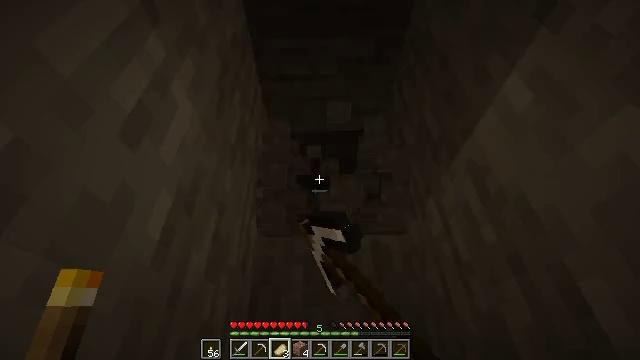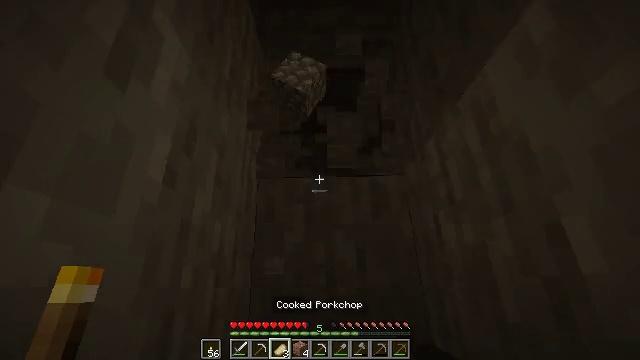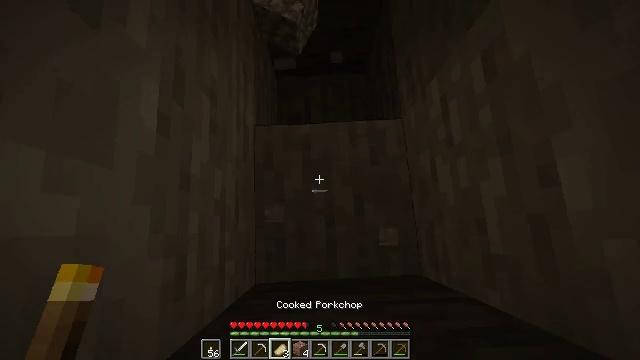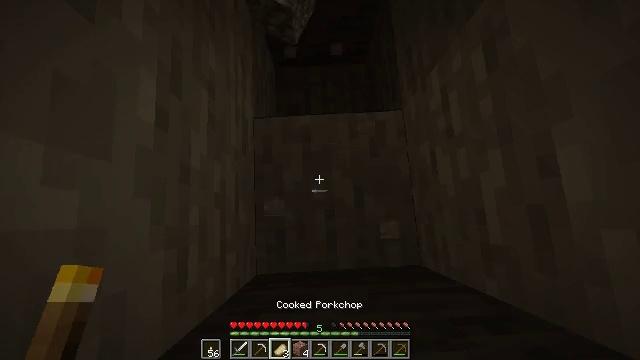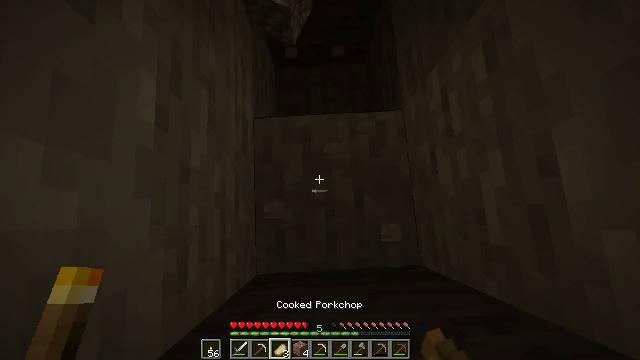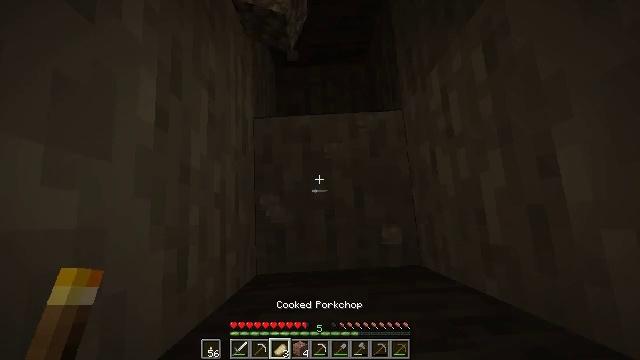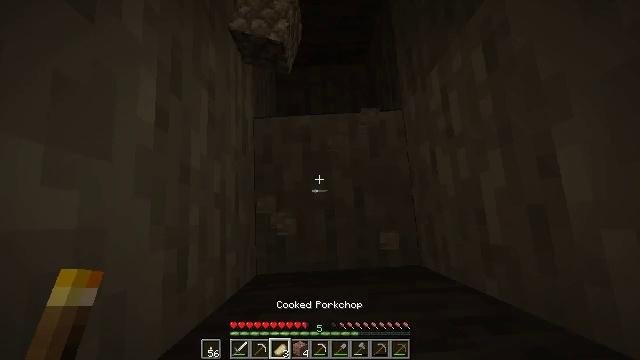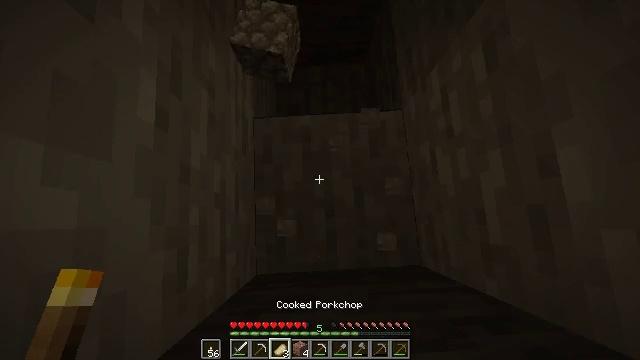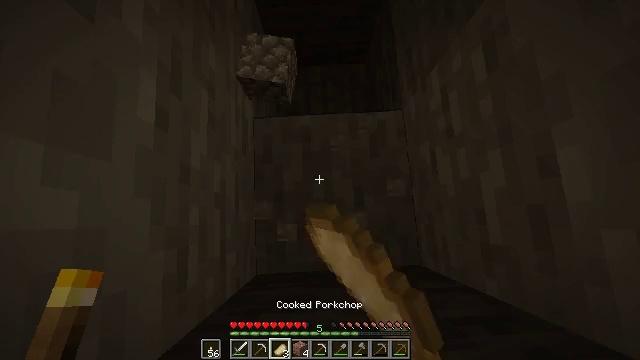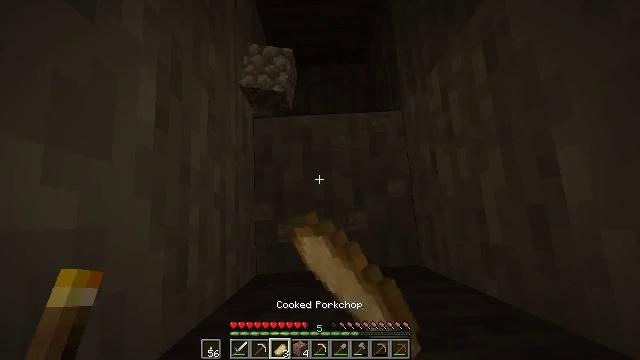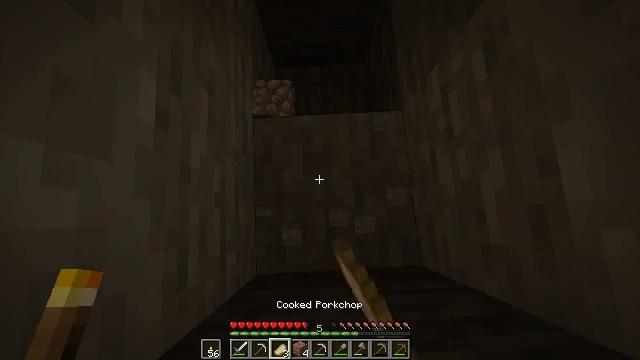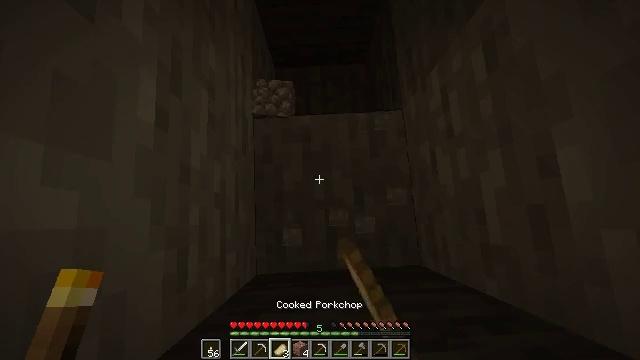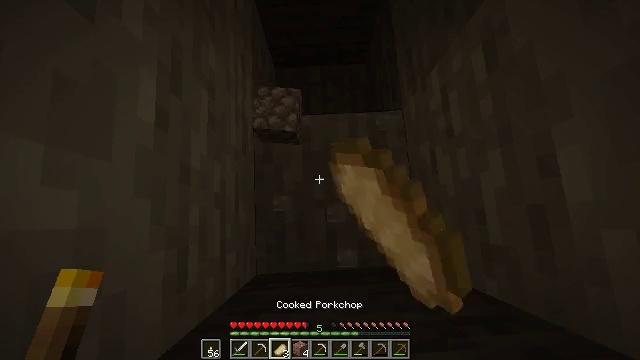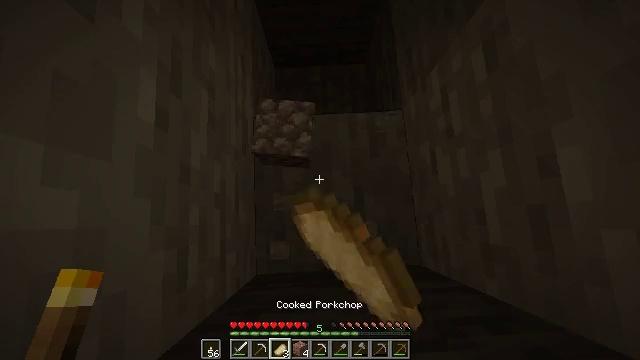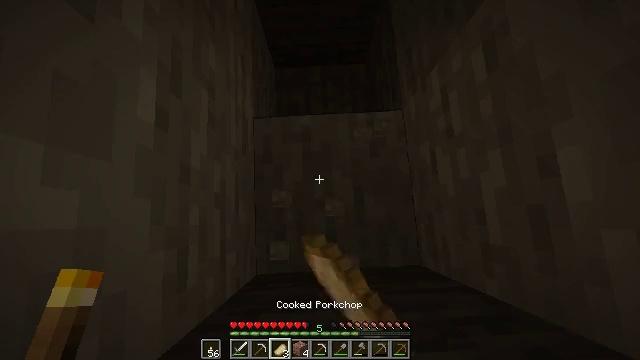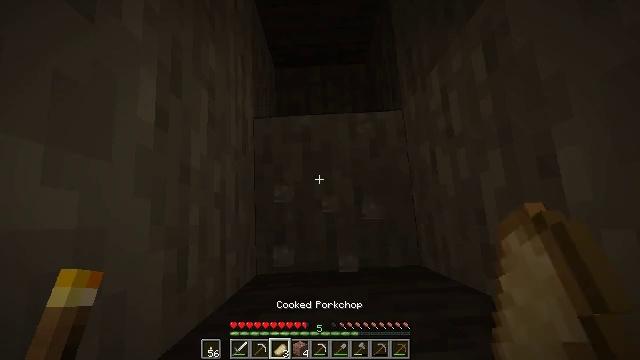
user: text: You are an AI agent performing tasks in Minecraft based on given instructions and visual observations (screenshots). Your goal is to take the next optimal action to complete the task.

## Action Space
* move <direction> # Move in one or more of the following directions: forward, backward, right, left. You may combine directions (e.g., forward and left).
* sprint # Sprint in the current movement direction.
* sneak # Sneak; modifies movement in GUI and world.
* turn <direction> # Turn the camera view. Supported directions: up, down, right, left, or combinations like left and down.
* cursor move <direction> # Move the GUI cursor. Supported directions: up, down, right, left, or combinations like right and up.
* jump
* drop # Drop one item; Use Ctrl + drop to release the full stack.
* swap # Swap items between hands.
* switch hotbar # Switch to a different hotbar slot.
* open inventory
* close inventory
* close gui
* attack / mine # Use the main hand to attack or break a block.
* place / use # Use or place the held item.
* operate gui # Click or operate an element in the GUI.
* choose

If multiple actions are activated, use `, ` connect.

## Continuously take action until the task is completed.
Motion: motion action
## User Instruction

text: Drop a cooked porkchop.
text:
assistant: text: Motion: turn down, attack / mine, switch to hotbar 3
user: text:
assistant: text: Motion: turn right and down, attack / mine
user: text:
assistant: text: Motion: turn down, attack / mine
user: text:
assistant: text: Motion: attack / mine
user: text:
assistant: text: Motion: attack / mine
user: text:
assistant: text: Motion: attack / mine
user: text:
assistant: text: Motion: attack / mine
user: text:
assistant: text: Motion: attack / mine
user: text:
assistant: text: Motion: attack / mine
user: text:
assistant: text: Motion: attack / mine
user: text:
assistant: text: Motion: attack / mine
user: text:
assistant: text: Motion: attack / mine
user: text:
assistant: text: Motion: attack / mine
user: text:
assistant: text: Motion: attack / mine
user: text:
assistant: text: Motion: attack / mine
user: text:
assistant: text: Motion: attack / mine
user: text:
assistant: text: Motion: attack / mine
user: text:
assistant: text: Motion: attack / mine
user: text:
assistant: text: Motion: attack / mine
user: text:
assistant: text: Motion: attack / mine
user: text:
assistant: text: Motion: attack / mine
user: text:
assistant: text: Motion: attack / mine
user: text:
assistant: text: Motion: attack / mine
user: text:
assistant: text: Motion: attack / mine
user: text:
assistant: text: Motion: attack / mine
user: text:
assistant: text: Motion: attack / mine
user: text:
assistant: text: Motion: attack / mine
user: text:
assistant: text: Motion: attack / mine
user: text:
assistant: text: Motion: attack / mine
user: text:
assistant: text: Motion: attack / mine